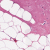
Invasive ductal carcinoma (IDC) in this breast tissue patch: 0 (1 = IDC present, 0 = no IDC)